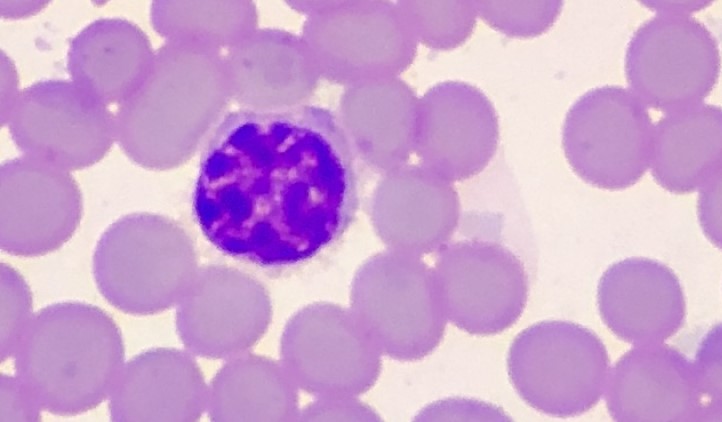
White blood cell type: Lymphocyte